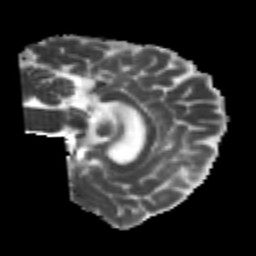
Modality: MD
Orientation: sagittal
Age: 24
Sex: female
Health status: healthy
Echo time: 0.074 s